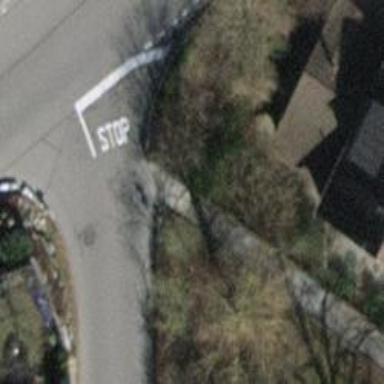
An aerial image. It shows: Steps with asphalt surface.